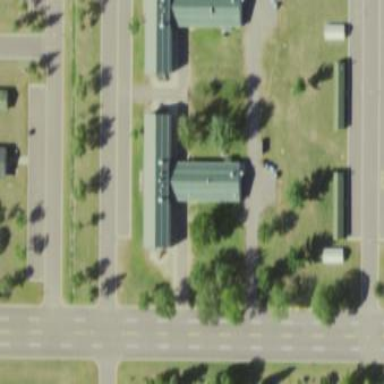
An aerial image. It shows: Military building serving as barracks.